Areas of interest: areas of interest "Used Car Trading"
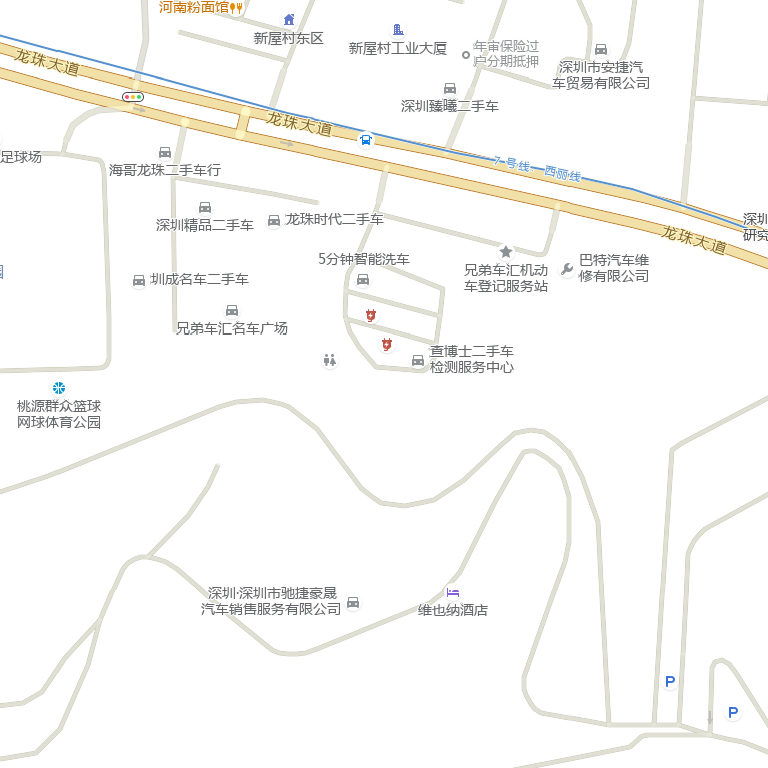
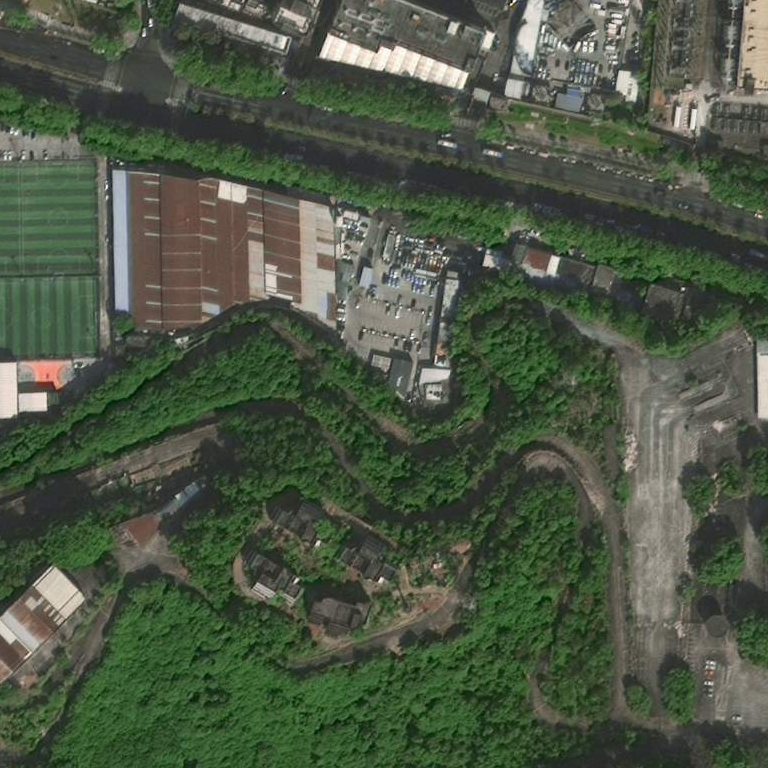